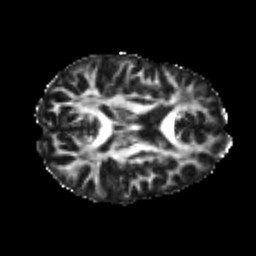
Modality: FA
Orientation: axial
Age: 22
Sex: male
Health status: healthy
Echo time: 0.074 s